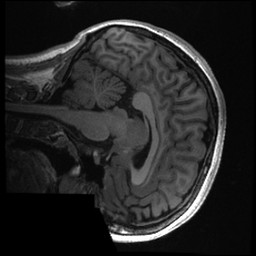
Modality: T1w
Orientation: sagittal
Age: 20
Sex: female